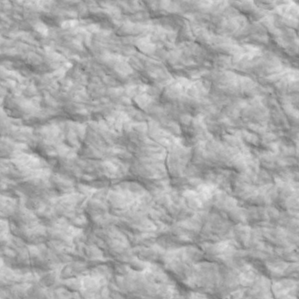
Label: non_frost